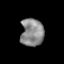
Tissue: prostate
Cell type: T cells
Senescence score: 0.3568
Nuclear area (px): 625
Mean DAPI intensity: 137.597